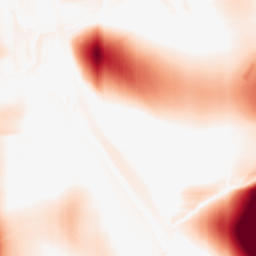
Category: morphological
Decomposition family: rolling_ball
Decomposition parameters: radius: 50
Upsampling method: bicubic
Upsampling parameters: scale: 2
Upsampling scale: 2